【题型】选择题　【知识点】平面几何　【难度】easy
如图, $CD$ 为 $\odot O$ 的直径．弦 $AB \perp CD$ 交 $CD$ 于点 $E$, 将 $\odot O$ 沿弦 $AB$ 折叠, 点 $C$ 恰好落在 $OD$ 的中点, 若 $OE = \sqrt{2}$, 则弦 $AB$ 为( )

A. $\sqrt{15}$
B. $\sqrt{30}$
C. $2\sqrt{15}$
D. $2\sqrt{30}$
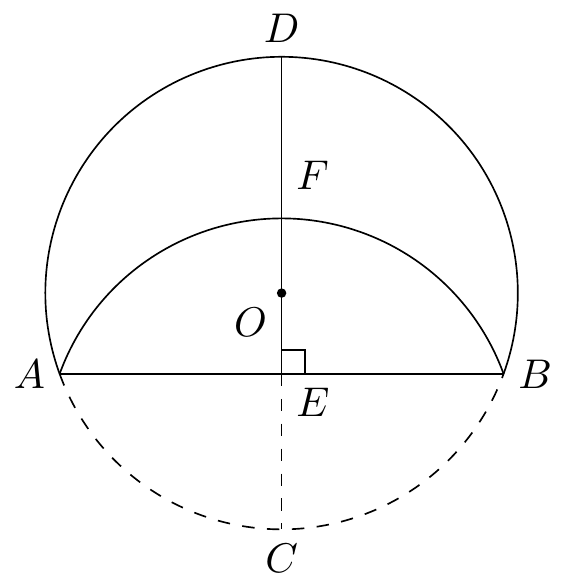
【解答】
解：
连接 $OB$, 令 $OD$ 的中点为 $F$, 如图：

$\because$ 将 $\odot O$ 沿弦 $AB$ 折叠, 点 $C$ 恰好落在 $OD$ 的中点 $F$ 上,

$\therefore CE = EF$, $OF = DF$,

又 $\because EF = EO + OF = \sqrt{2} + OF$,

$\therefore CF = 2EF = 2\sqrt{2} + 2OF$,

则 $DC = CF + DF = 2\sqrt{2} + 2OF + OF = 2\sqrt{2} + 3OF$,

又 $\because DC = 2OD = 4OF$,

$\therefore 2\sqrt{2} + 3OF = 4OF$,

$\therefore OF = 2\sqrt{2}$,

故 $OD = 2OF = 4\sqrt{2}$,

$\because OD$ 为 $\odot O$ 的直径, 弦 $AB \perp CD$ 交 $CD$ 于点 $E$,

$\therefore AE = BE$,

在 $Rt\triangle OBE$ 中, $BE = \sqrt{OB^2 - OE^2} = \sqrt{(4\sqrt{2})^2 - (\sqrt{2})^2} = \sqrt{30}$,

$\therefore AB = 2BE = 2\sqrt{30}$,

故选 D．
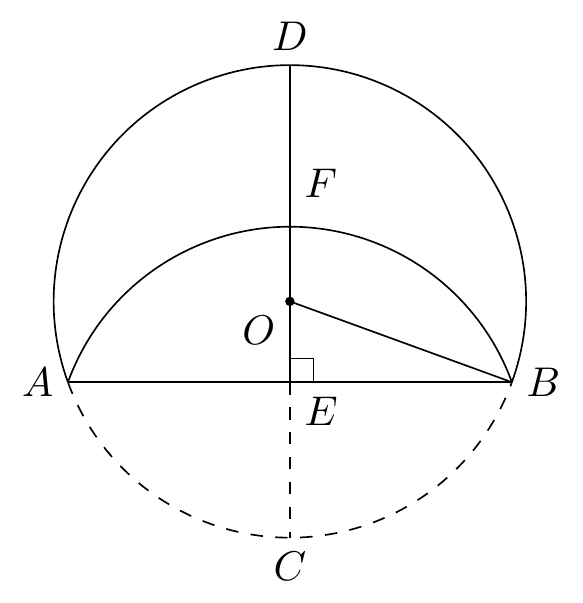